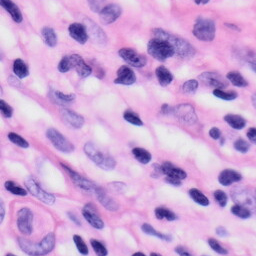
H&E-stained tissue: Skin